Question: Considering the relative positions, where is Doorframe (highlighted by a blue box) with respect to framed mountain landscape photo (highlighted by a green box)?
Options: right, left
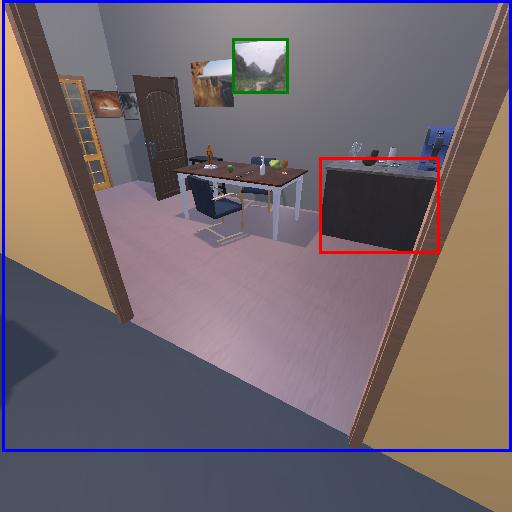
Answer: right